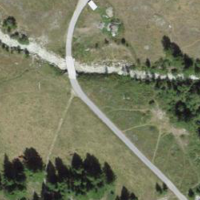
EUNIS habitat code: 26
Species observed at this site:
Marmota marmota
Thymelicus sylvestris